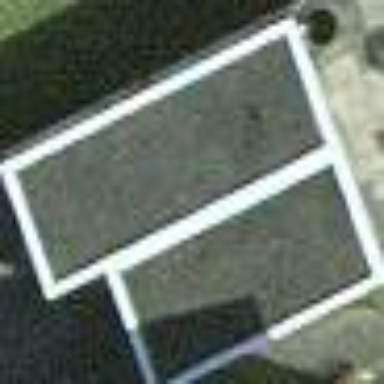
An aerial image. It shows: Garage.